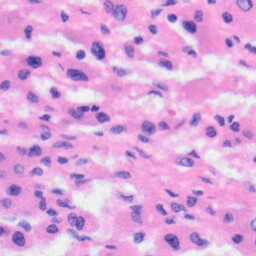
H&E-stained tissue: Liver